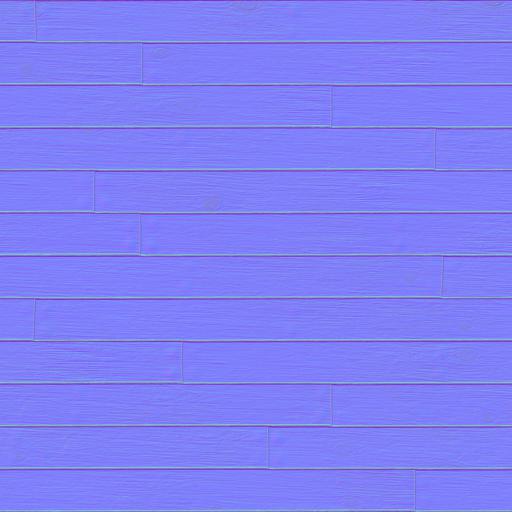
planks